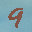
Label: 9